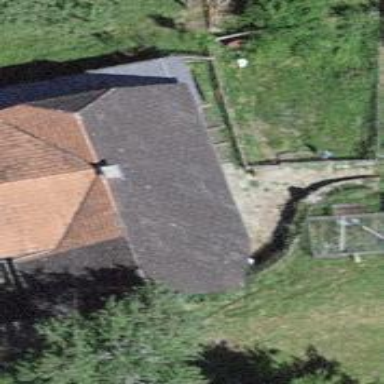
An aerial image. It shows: Farm building.